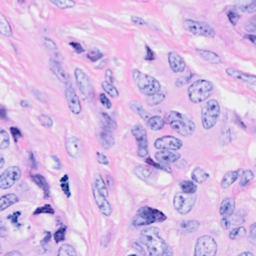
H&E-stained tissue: Breast